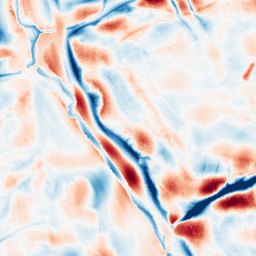
Category: wavelet
Decomposition family: wavelet_biorthogonal
Decomposition parameters: wavelet: bior3.5
level: 5
Upsampling method: lanczos
Upsampling parameters: scale: 4
Upsampling scale: 4